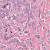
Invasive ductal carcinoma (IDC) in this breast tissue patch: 1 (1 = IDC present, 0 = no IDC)